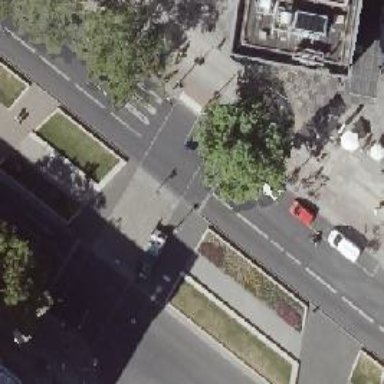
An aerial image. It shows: Road with traffic signals.